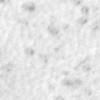
Label: no_change